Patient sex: M
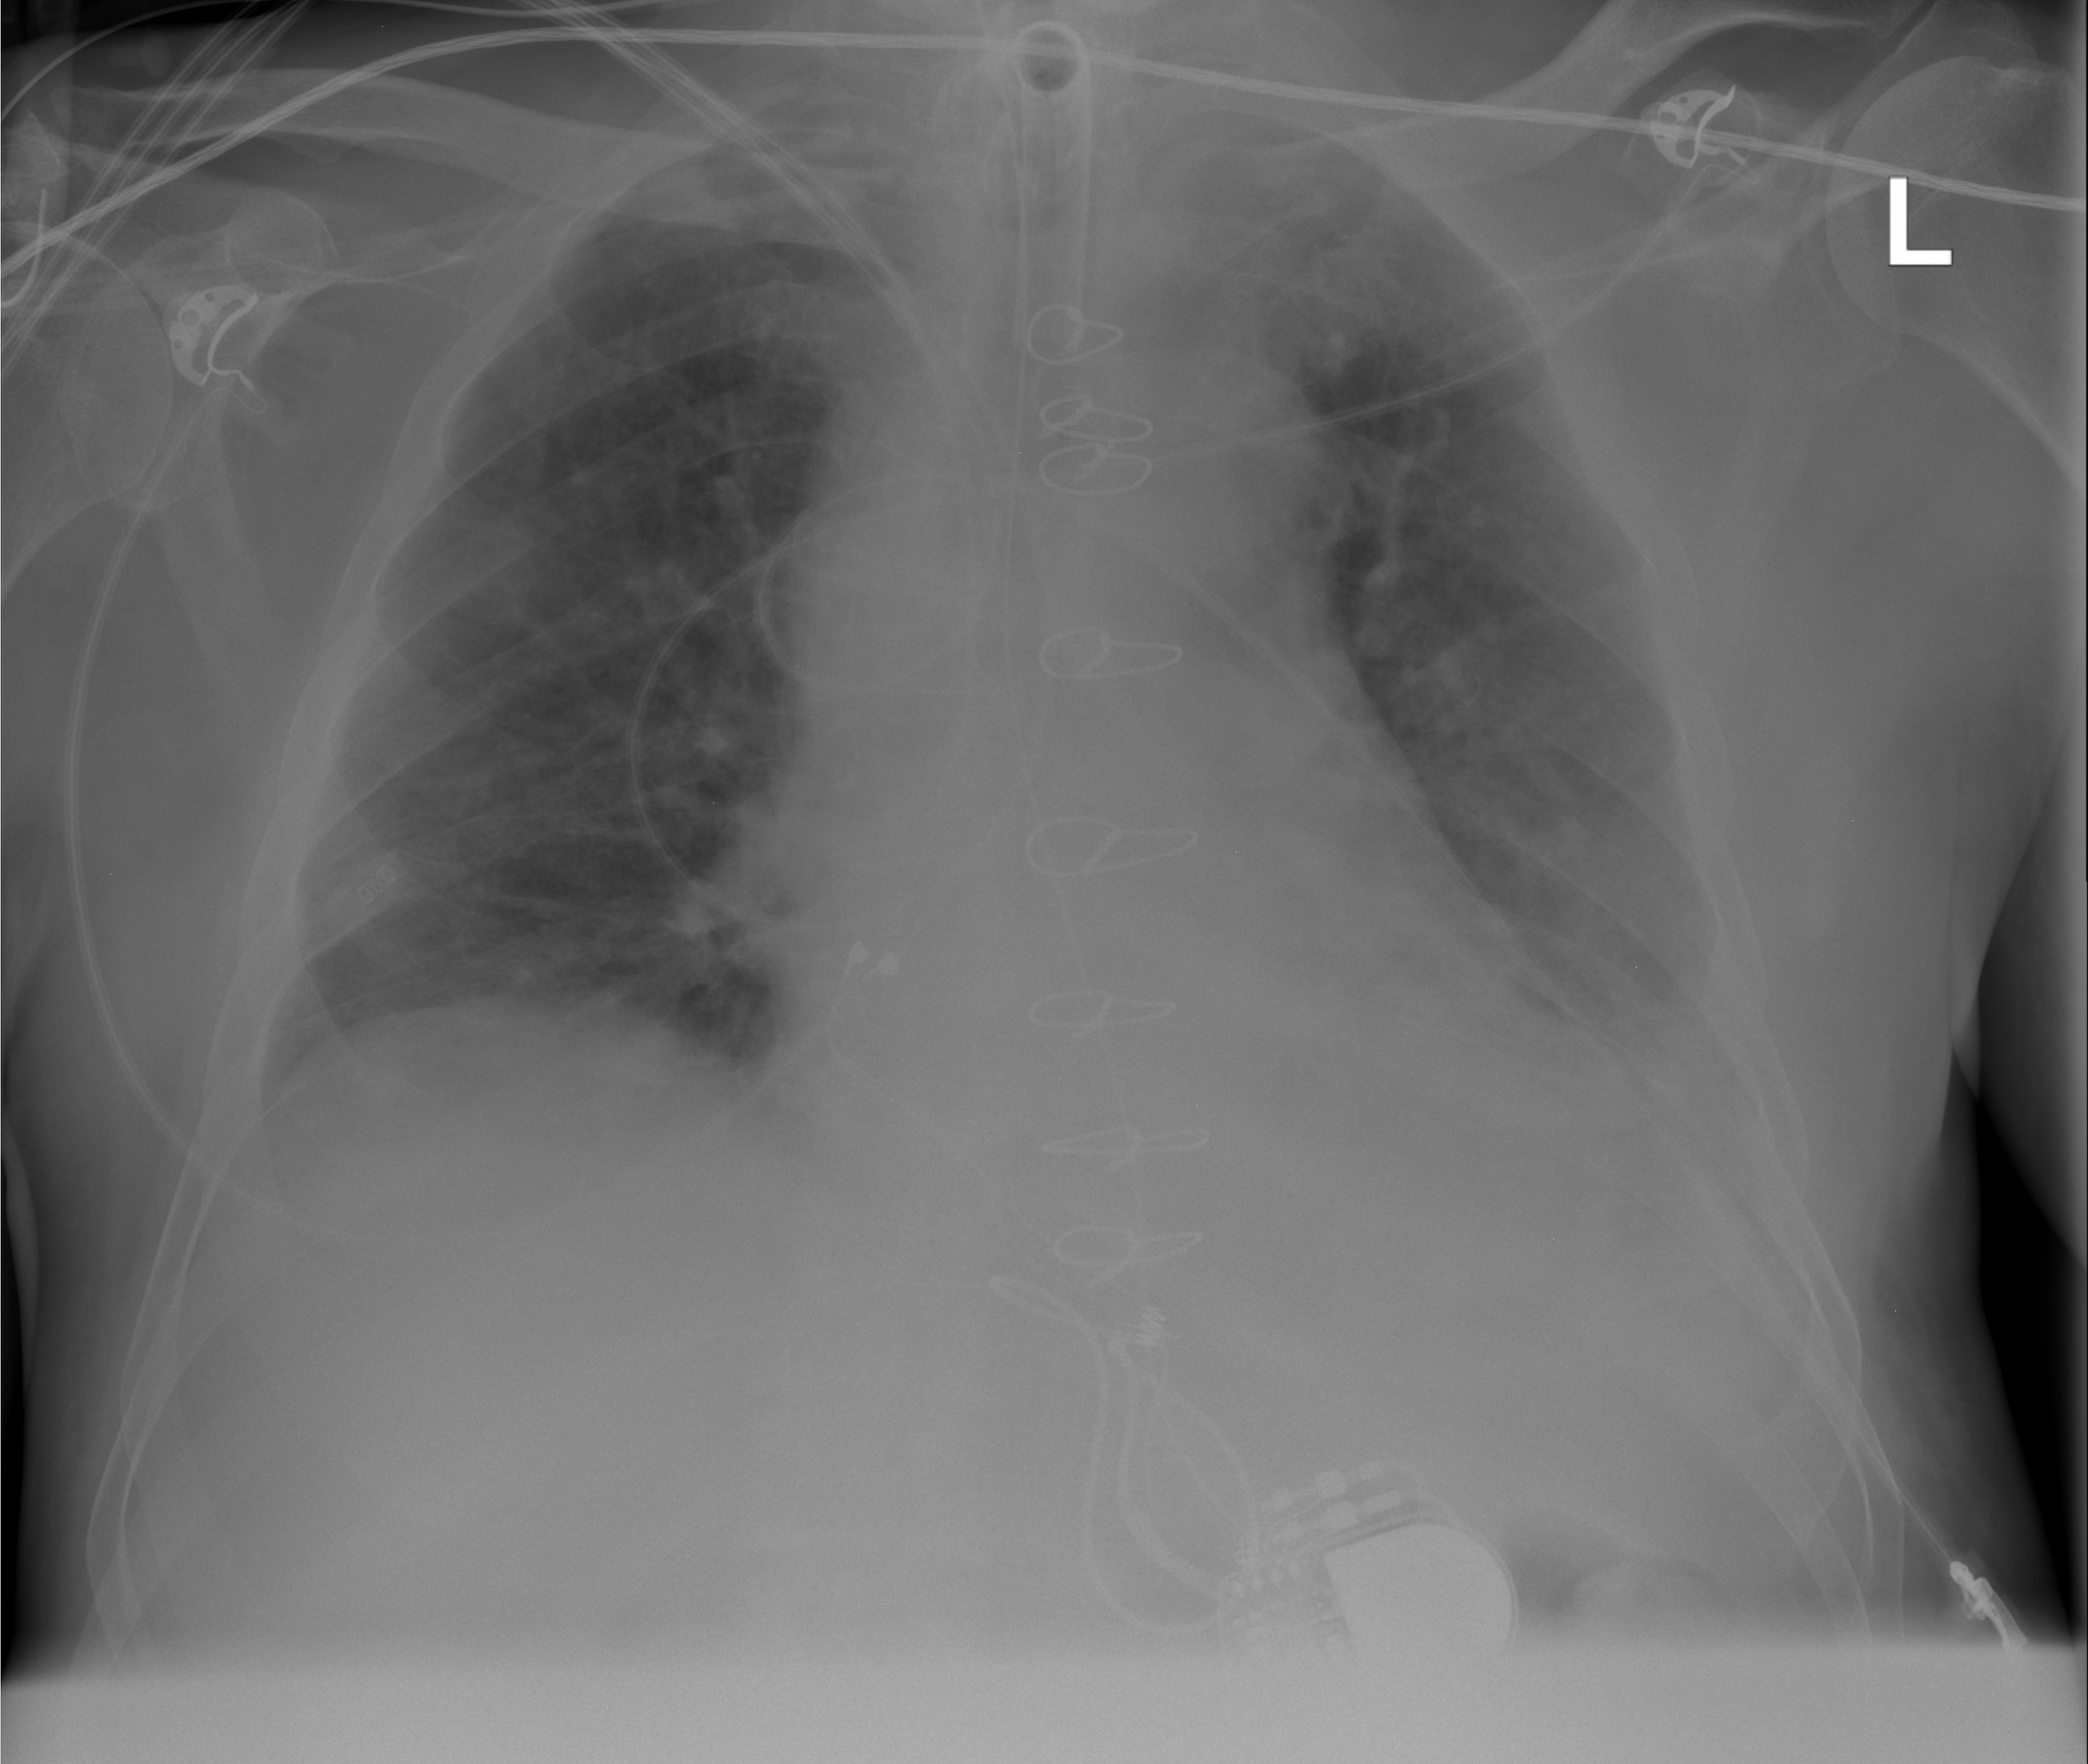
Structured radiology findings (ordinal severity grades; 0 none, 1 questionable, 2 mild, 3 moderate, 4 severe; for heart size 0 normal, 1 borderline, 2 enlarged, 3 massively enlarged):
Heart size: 2
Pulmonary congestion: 0
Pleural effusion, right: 1
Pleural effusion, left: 2
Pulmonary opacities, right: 0
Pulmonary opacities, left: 0
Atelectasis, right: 2
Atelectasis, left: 3